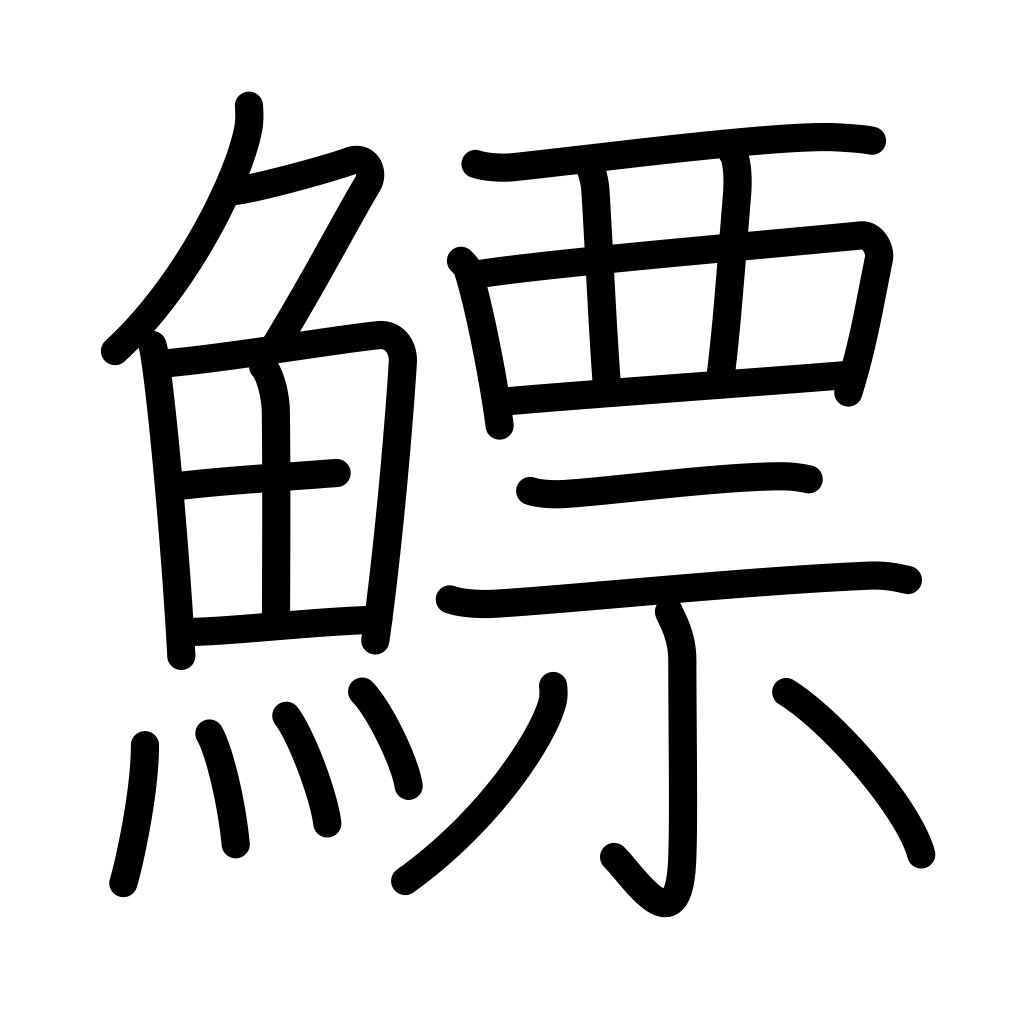
Meaning: fish bladder